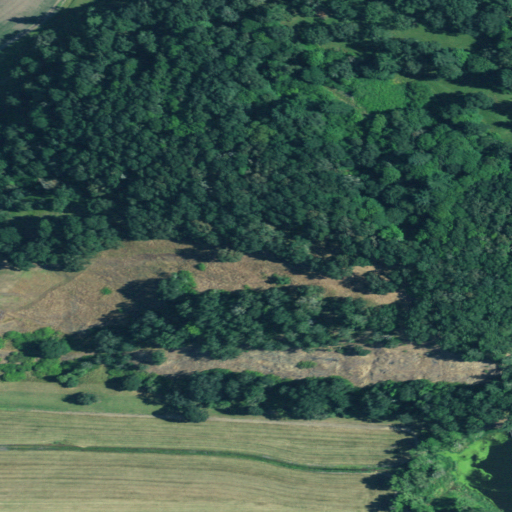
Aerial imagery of mountain in Oregon named Winkle Butte containing pasture, evergreen forest, mixed forest, deciduous forest, open water, and grassland